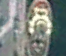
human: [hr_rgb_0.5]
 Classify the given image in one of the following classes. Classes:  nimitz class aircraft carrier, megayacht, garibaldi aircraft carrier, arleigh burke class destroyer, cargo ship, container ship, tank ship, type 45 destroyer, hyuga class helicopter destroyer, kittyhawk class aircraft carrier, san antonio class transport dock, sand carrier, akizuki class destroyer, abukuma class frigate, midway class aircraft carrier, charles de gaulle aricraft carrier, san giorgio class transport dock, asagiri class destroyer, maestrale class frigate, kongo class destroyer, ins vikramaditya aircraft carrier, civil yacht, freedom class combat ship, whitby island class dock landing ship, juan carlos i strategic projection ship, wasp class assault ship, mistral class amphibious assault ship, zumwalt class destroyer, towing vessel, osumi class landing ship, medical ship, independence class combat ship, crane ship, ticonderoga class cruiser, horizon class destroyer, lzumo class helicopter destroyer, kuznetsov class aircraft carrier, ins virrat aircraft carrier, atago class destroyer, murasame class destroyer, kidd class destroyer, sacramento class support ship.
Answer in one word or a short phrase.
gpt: Towing vessel